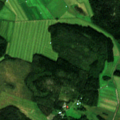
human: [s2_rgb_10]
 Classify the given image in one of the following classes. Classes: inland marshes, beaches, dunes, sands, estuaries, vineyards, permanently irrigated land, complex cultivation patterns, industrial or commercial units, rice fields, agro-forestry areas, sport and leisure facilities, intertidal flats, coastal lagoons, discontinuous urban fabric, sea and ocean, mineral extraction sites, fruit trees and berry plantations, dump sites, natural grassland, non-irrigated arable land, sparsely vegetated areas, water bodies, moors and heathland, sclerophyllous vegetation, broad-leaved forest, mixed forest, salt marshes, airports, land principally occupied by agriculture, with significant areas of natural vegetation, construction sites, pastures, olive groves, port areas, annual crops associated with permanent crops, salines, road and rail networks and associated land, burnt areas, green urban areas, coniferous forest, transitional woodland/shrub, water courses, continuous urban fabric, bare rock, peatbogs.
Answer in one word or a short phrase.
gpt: non-irrigated arable land, land principally occupied by agriculture, with significant areas of natural vegetation, coniferous forest